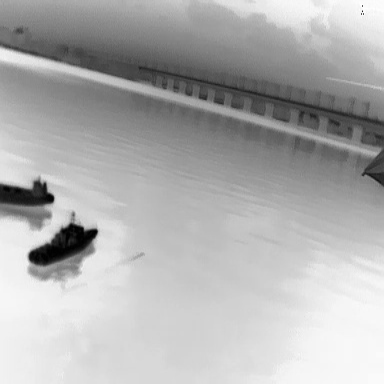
There is a liner in the infrared image.